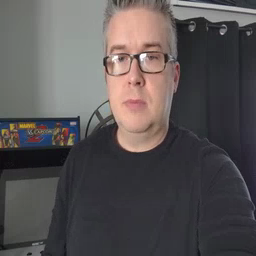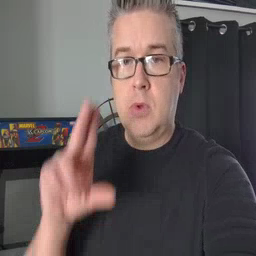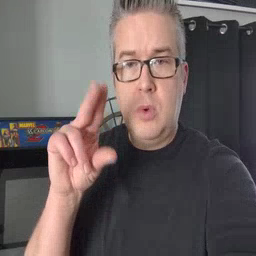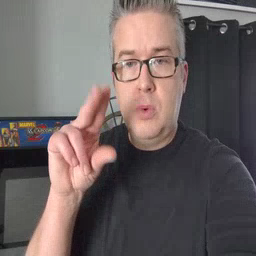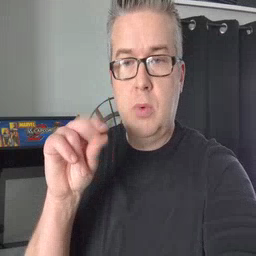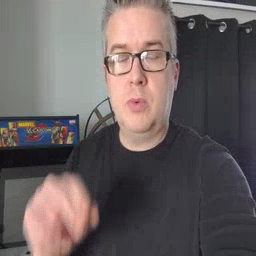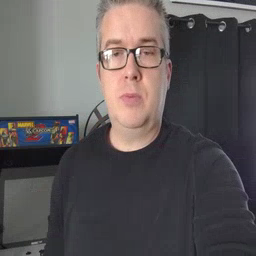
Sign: no